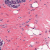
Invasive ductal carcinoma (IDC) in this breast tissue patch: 0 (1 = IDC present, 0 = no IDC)